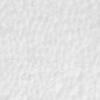
Label: no_change